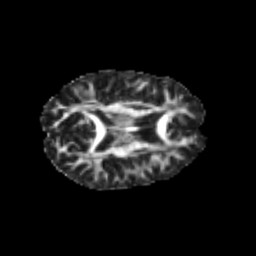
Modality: FA
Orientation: axial
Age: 31
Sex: female
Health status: healthy